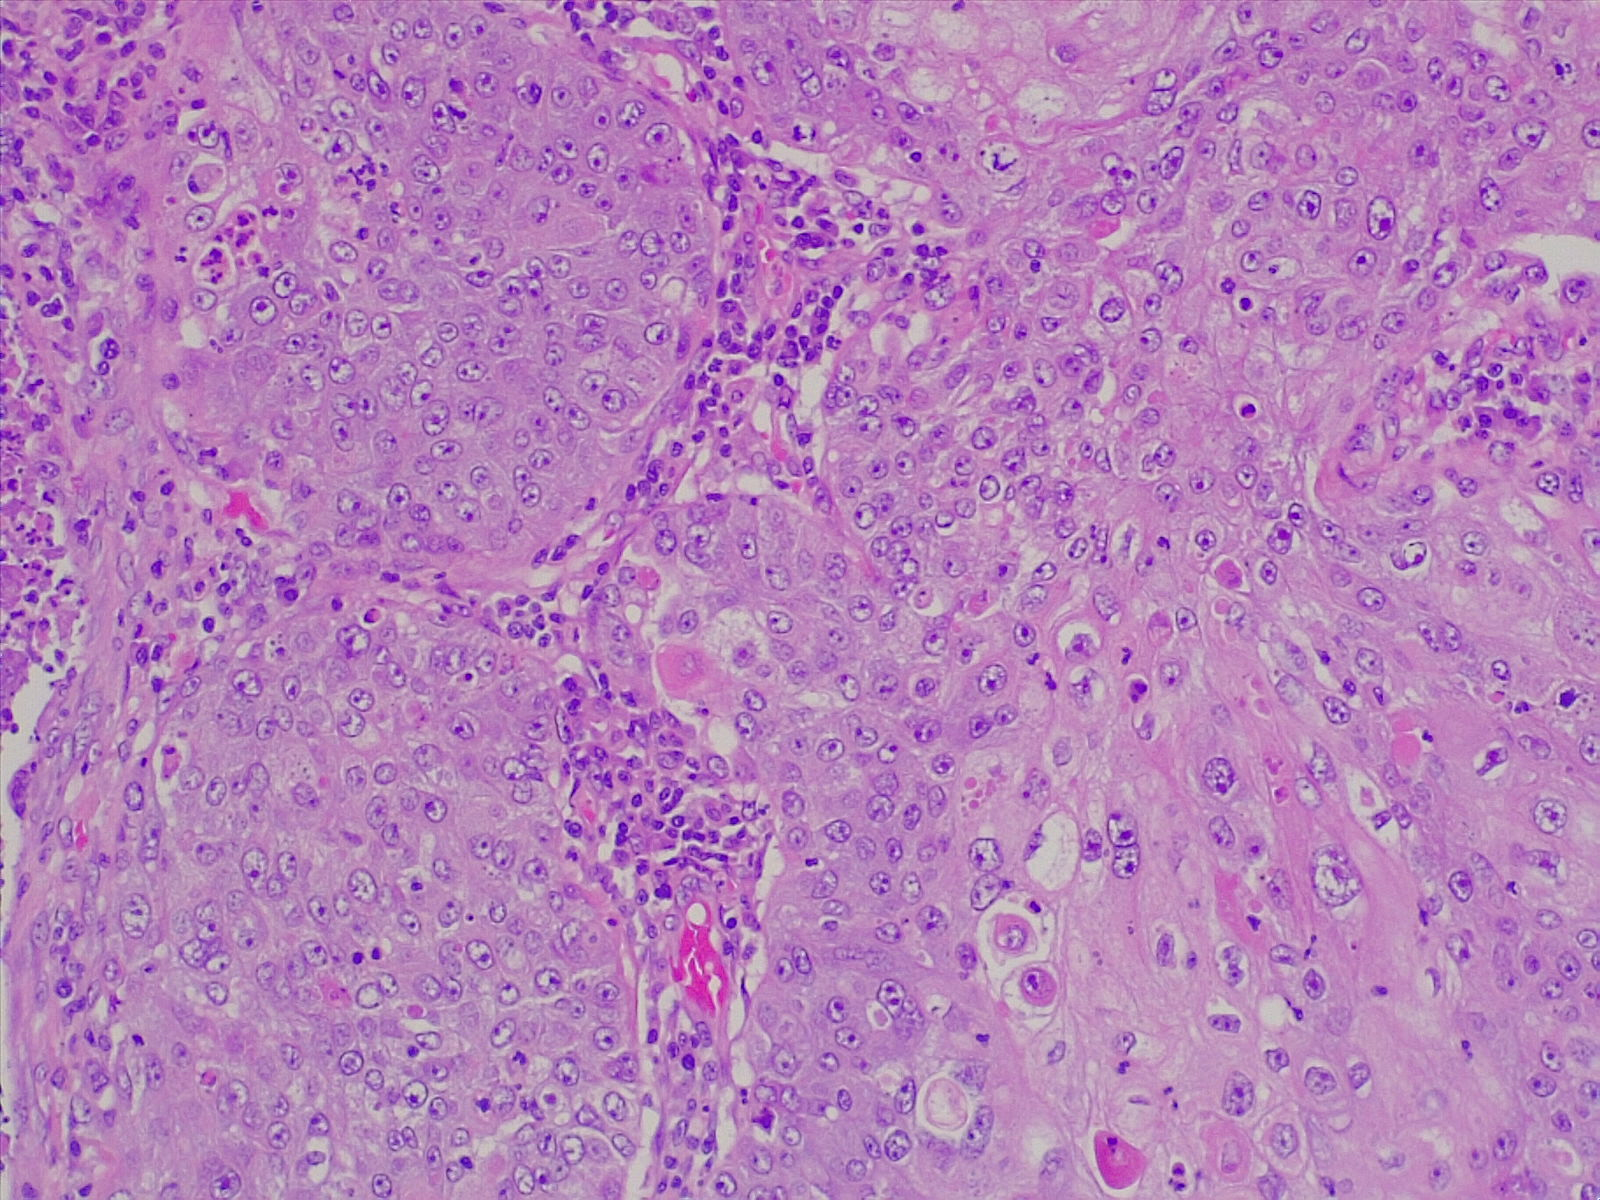
Label: lung squamous cell carcinoma, poorly differentiated